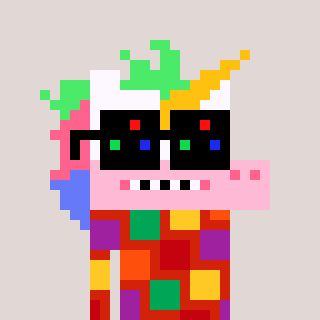
a pixel art character with square black sunglasses, a unicorn-shaped head and a red-colored body on a warm background